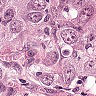
Metastatic tissue present: yes